Interaction volume radius: 10 \u00c5
Interaction volume height: 25 \u00c5
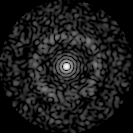
Disorder parameter: 0.8211